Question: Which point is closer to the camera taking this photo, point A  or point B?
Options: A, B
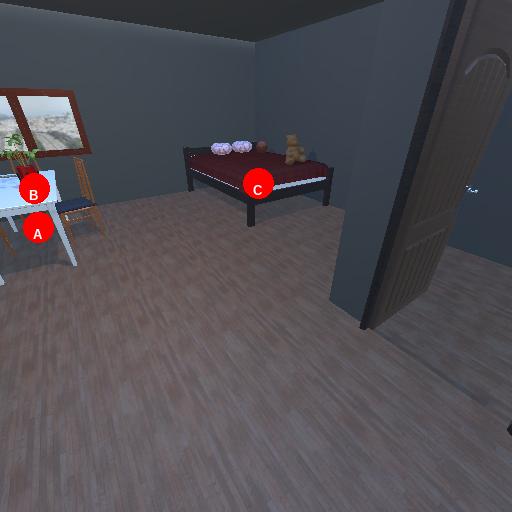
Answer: A